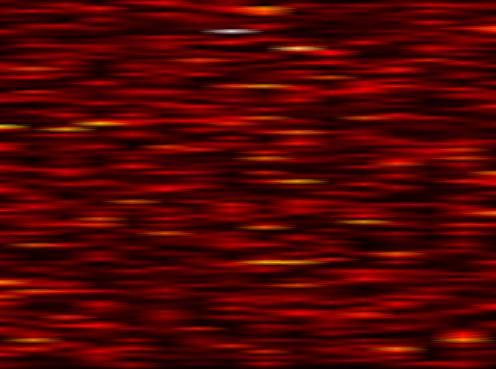
Label: UFMC